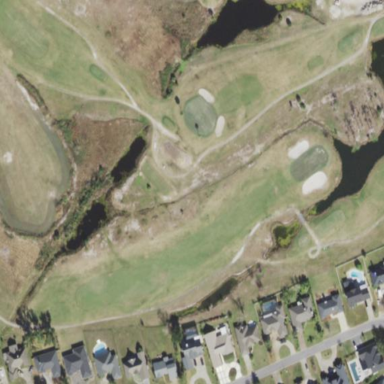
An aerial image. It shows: Golf fairway surrounded by grass.